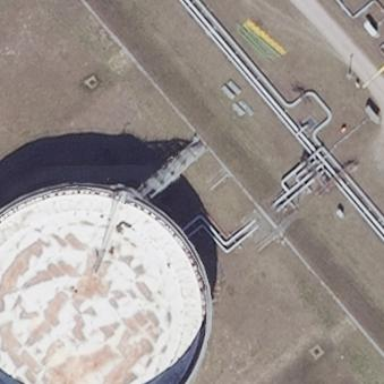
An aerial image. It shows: Storage tank which is man-made and housed in building.